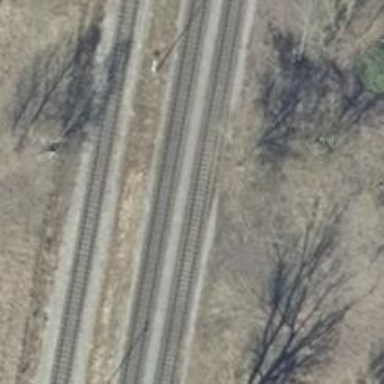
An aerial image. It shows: Railway yard used for servicing trains.